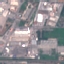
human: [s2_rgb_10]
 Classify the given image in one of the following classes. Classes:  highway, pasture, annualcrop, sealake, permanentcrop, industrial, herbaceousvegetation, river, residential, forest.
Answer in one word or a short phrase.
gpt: Industrial